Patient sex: M
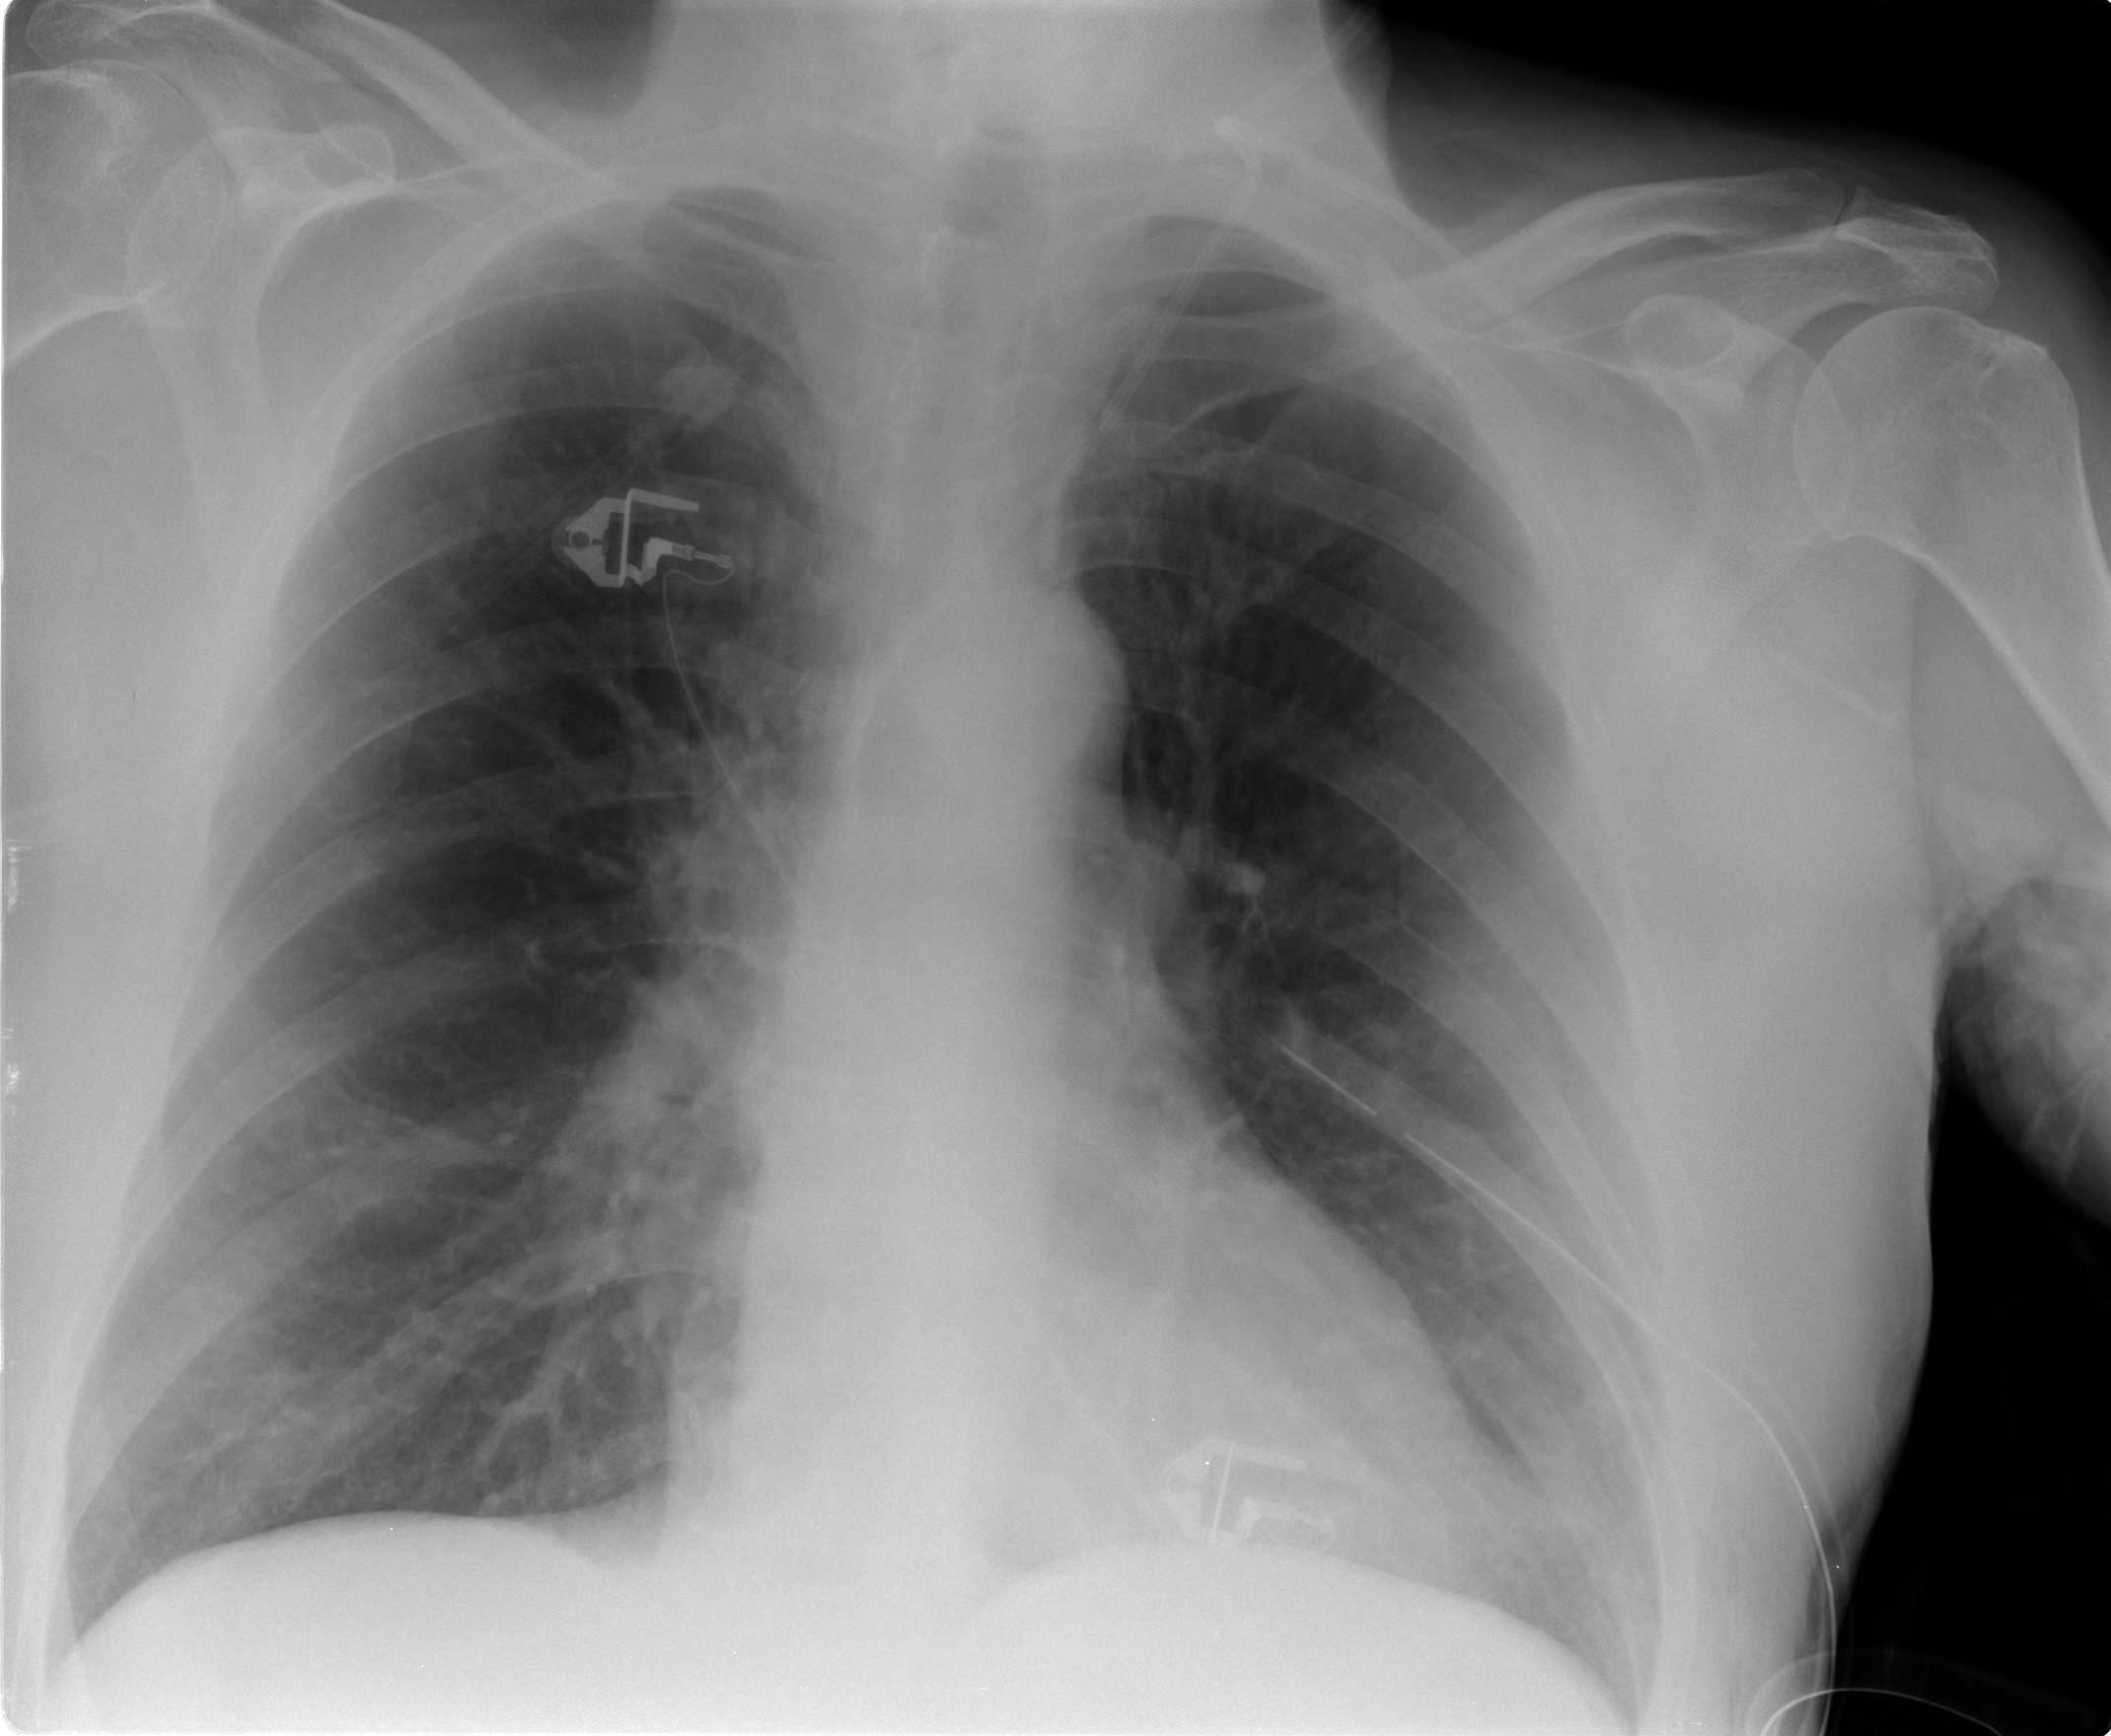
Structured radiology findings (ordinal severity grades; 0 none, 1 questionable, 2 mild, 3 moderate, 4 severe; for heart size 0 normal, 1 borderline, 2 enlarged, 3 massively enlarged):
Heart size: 0
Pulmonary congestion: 0
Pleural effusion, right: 0
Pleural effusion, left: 0
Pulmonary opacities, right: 0
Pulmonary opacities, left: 0
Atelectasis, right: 0
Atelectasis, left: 2